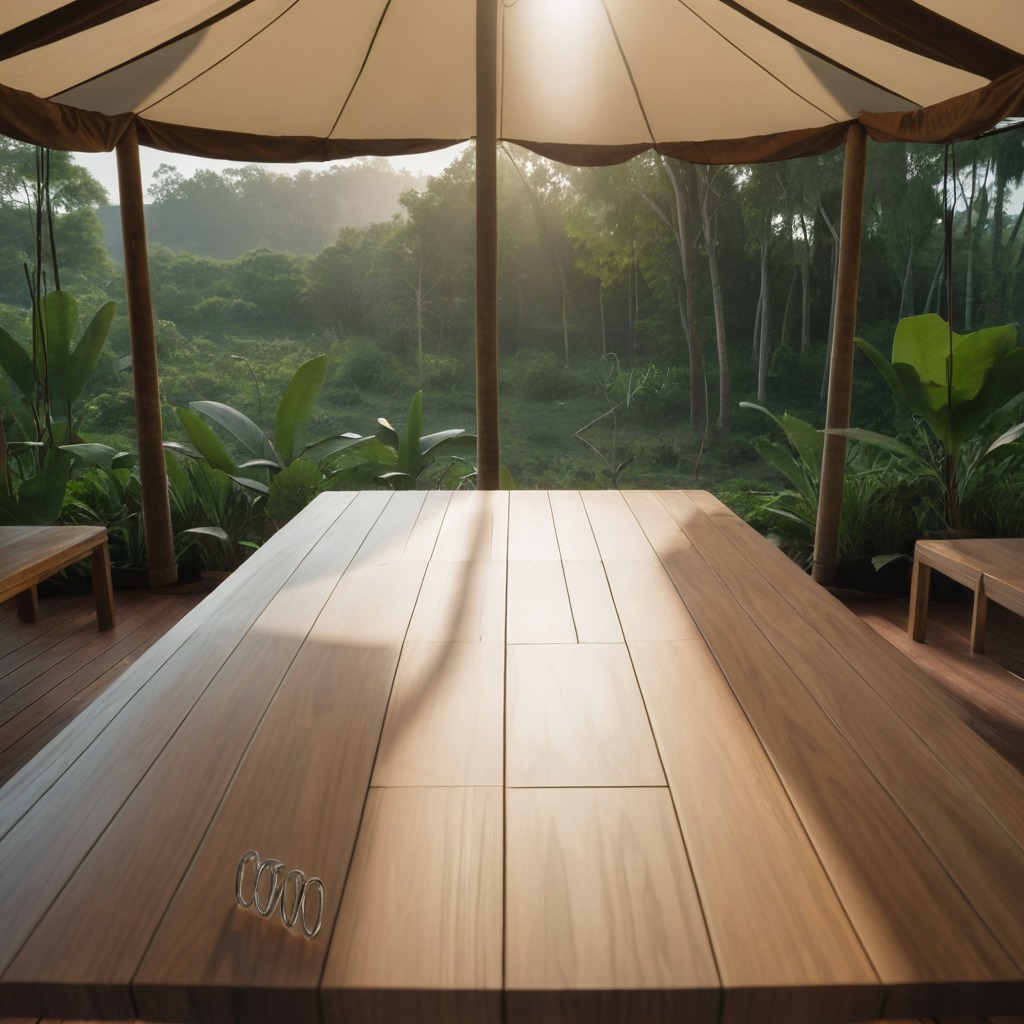
A coiled metal spring is lying on a clean wooden table inside a jungle field workshop tent.